Question: How to set the different color of every box of Staggered GridView in Flutter?

'''
StaggeredGridView.countBuilder(
crossAxisCount: 4,
itemCount: 10,
itemBuilder: (BuildContext context, int index) => Card(
shape: RoundedRectangleBorder(
borderRadius: BorderRadius.circular(15)),
color: Colors.white,
child: Stack(
children: <Widget>[
],
),
),
staggeredTileBuilder: (int index) =>
new StaggeredTile.count(2, index.isEven ? 2.5 : 1.7),
mainAxisSpacing: 4.0,
crossAxisSpacing: 4.0,
),
),
'''
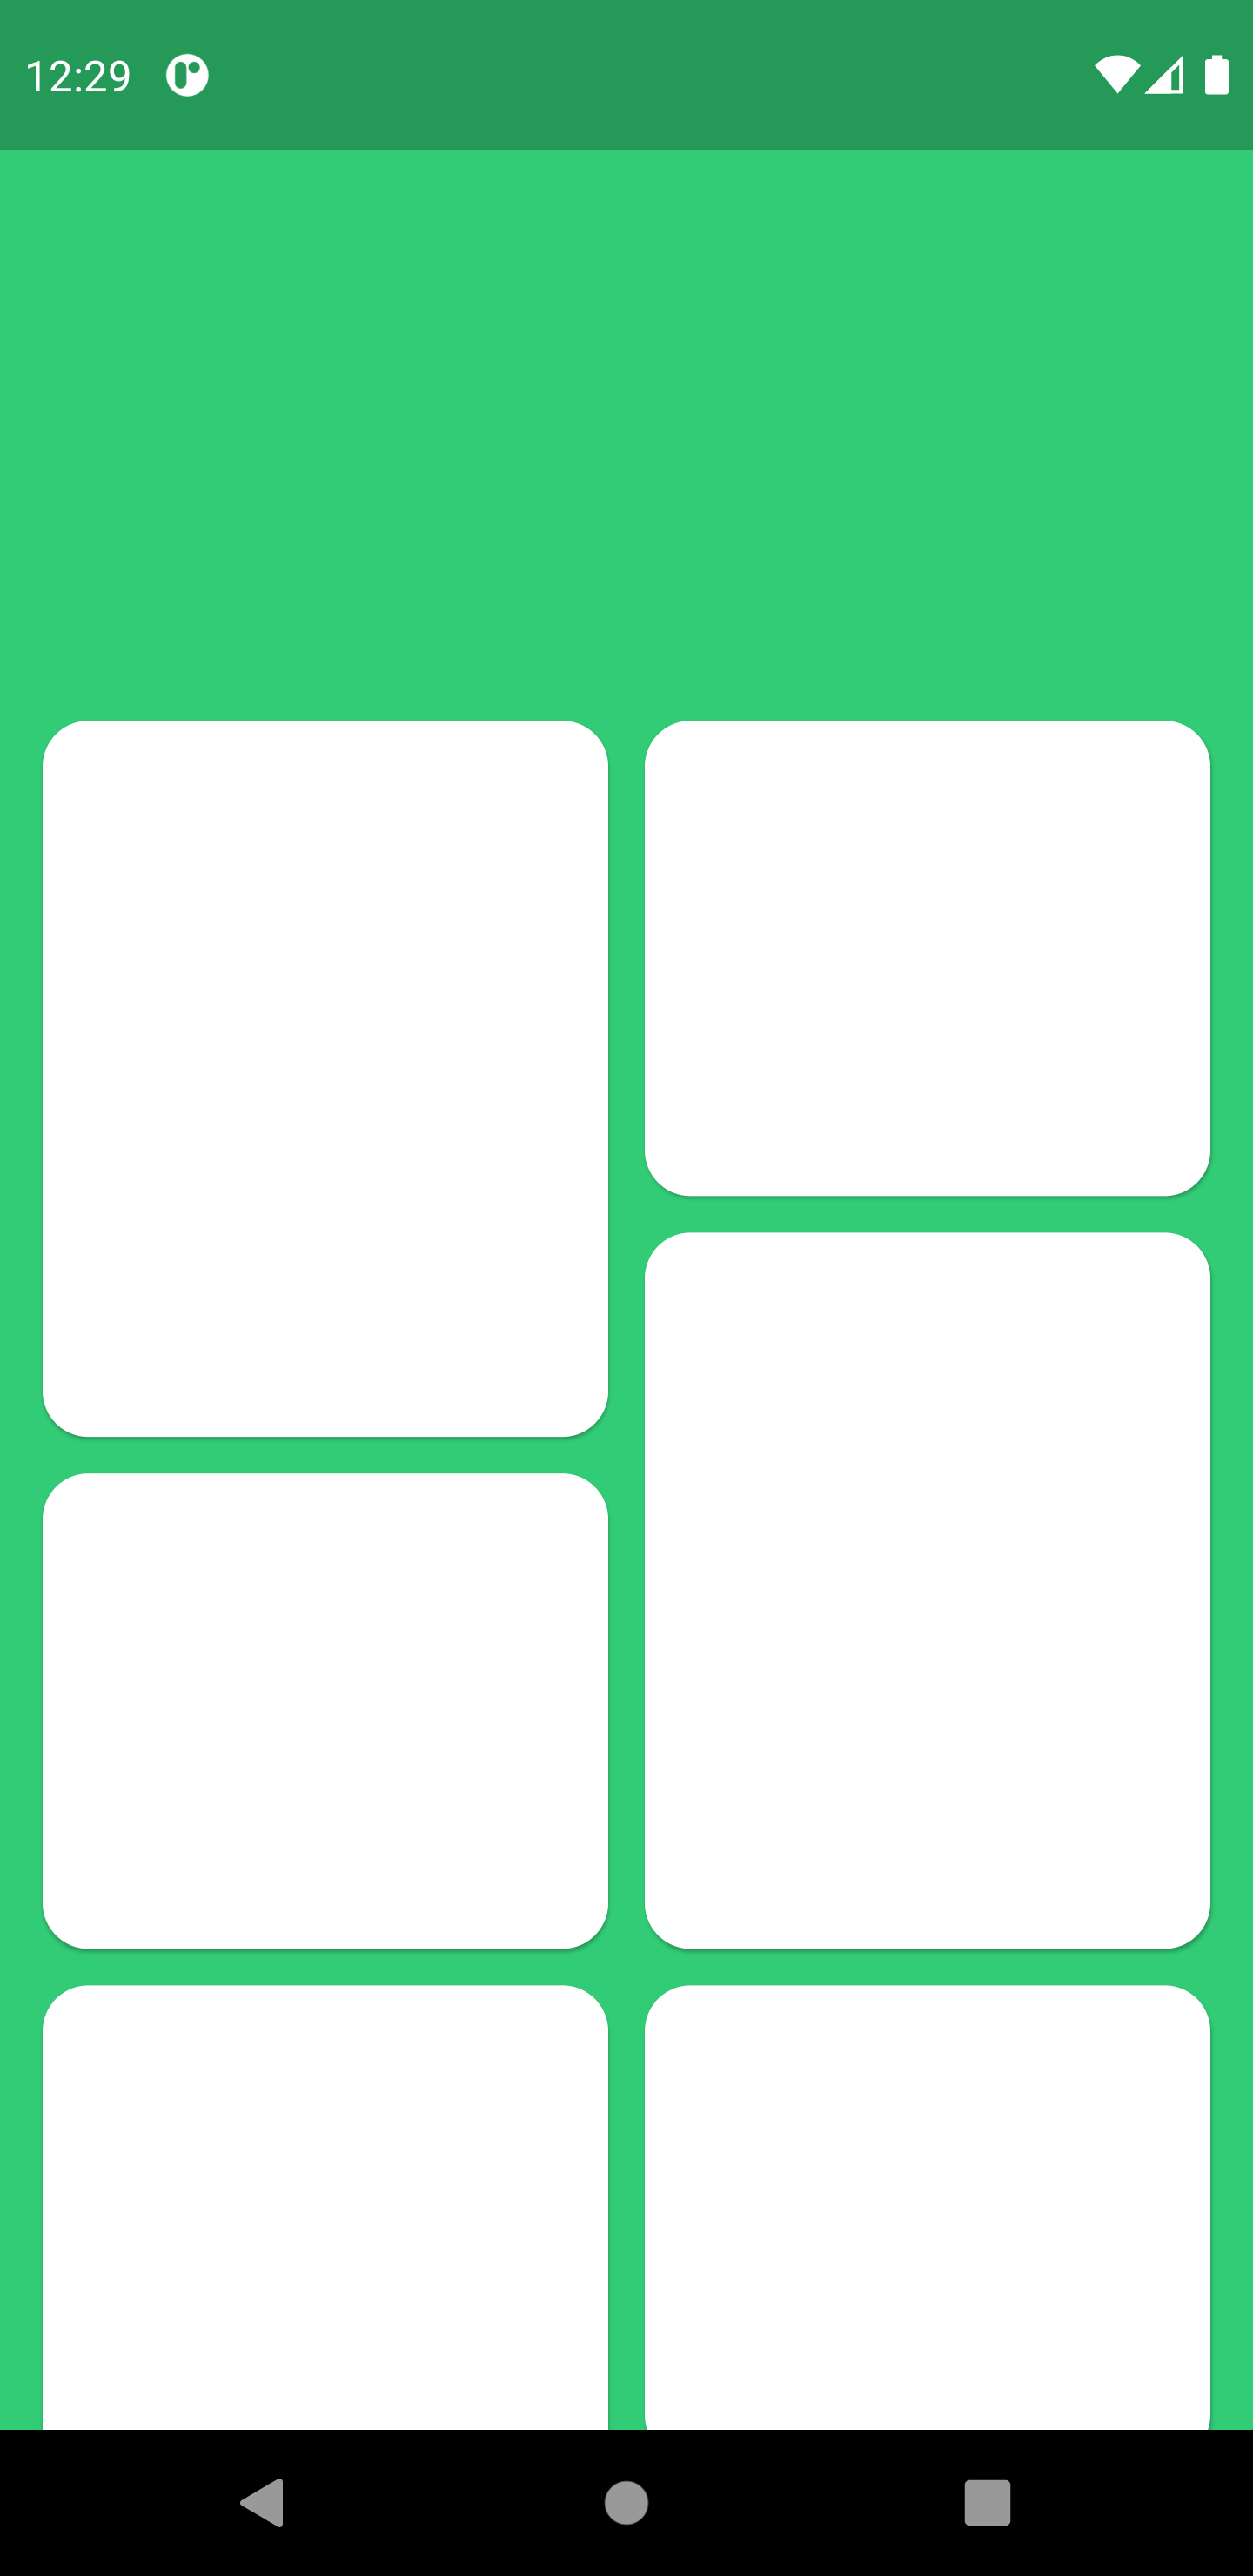
Answer: If you want random colors try <URL>
'''
import 'package:random_color/random_color.dart'; //You can use this package
itemBuilder: (BuildContext context, int index) => Card(
shape: RoundedRectangleBorder(
borderRadius: BorderRadius.circular(15)),
color: setColor(index),
child: Stack(
children: <Widget>[
],
),
),
staggeredTileBuilder: (int index) =>
StaggeredTile.count(2, index.isEven ? 2.5 : 1.7),
mainAxisSpacing: 4.0,
crossAxisSpacing: 4.0,
),
Color setColor(int index){
return index.isEven ? Colors.white : Colors.lime[300]; //if you want to change between 2 colors
//You can use random_color package
return randomColor.randomColor(
colorHue: ColorHue.multiple([ColorHue.white, ColorHue.blue] //Define all the hues you want in your range
)
}
'''
You can define your own list of colors and choose it based on the index, or just use the random color package and let it choose it for you